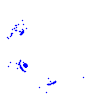
Particle: proton